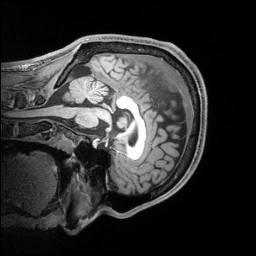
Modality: T1w
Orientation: sagittal
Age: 22
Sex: male
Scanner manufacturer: siemens
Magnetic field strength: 3 T
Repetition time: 2.4 s
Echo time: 0.00219 s